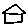
Label: house